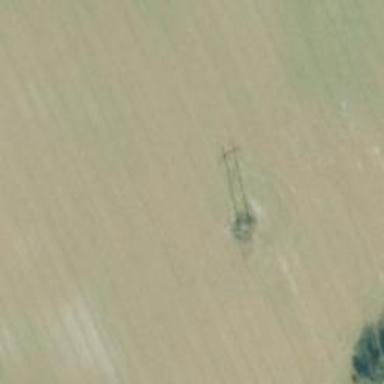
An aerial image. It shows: Power tower.